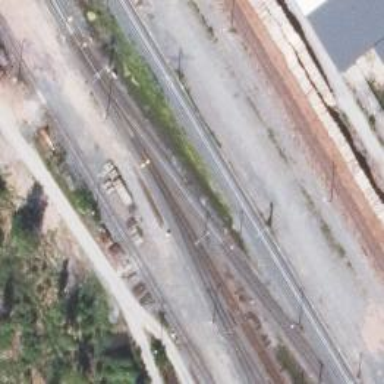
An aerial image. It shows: Continuous rail railway with electrified contact line.